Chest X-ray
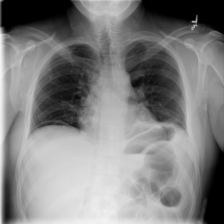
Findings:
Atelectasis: positive
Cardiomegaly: negative
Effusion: negative
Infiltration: negative
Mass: negative
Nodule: negative
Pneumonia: negative
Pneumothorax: negative
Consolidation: negative
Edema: negative
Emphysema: negative
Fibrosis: negative
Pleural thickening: negative
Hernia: negative